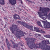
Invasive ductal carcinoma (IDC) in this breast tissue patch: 0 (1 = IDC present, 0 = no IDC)